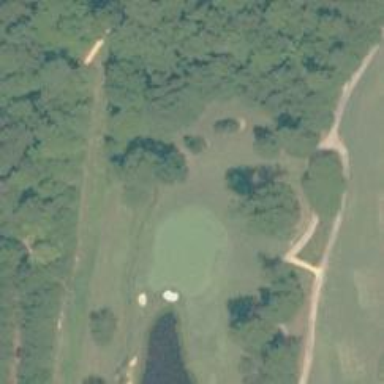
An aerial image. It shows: View of golf hole.